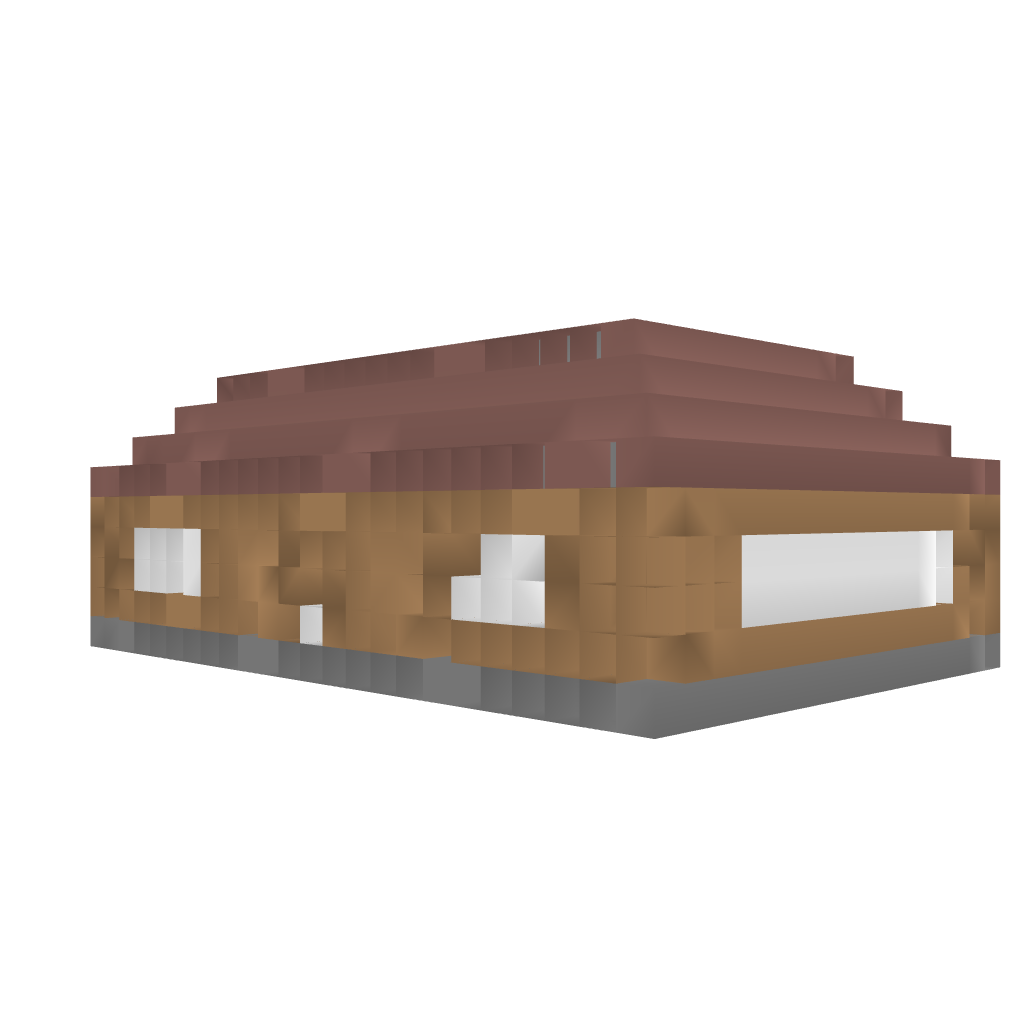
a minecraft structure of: Card Table (Primitive but Functional) bad low quality